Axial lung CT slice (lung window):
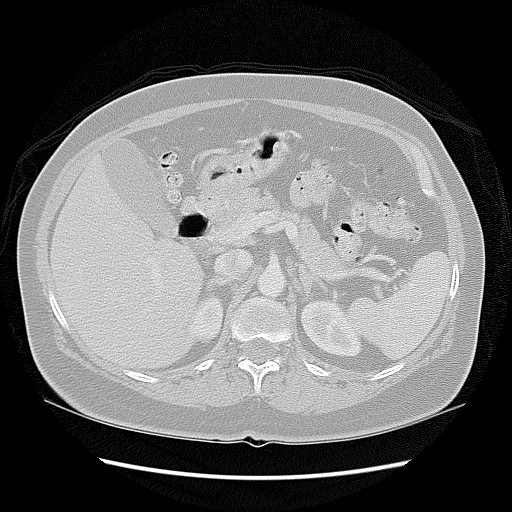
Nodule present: no